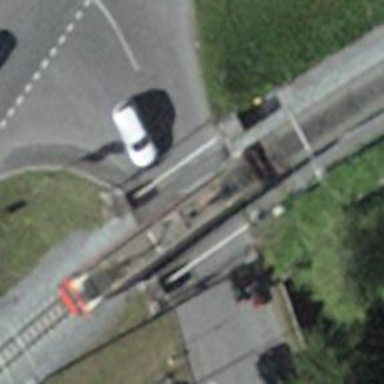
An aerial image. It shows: Railway level crossing.